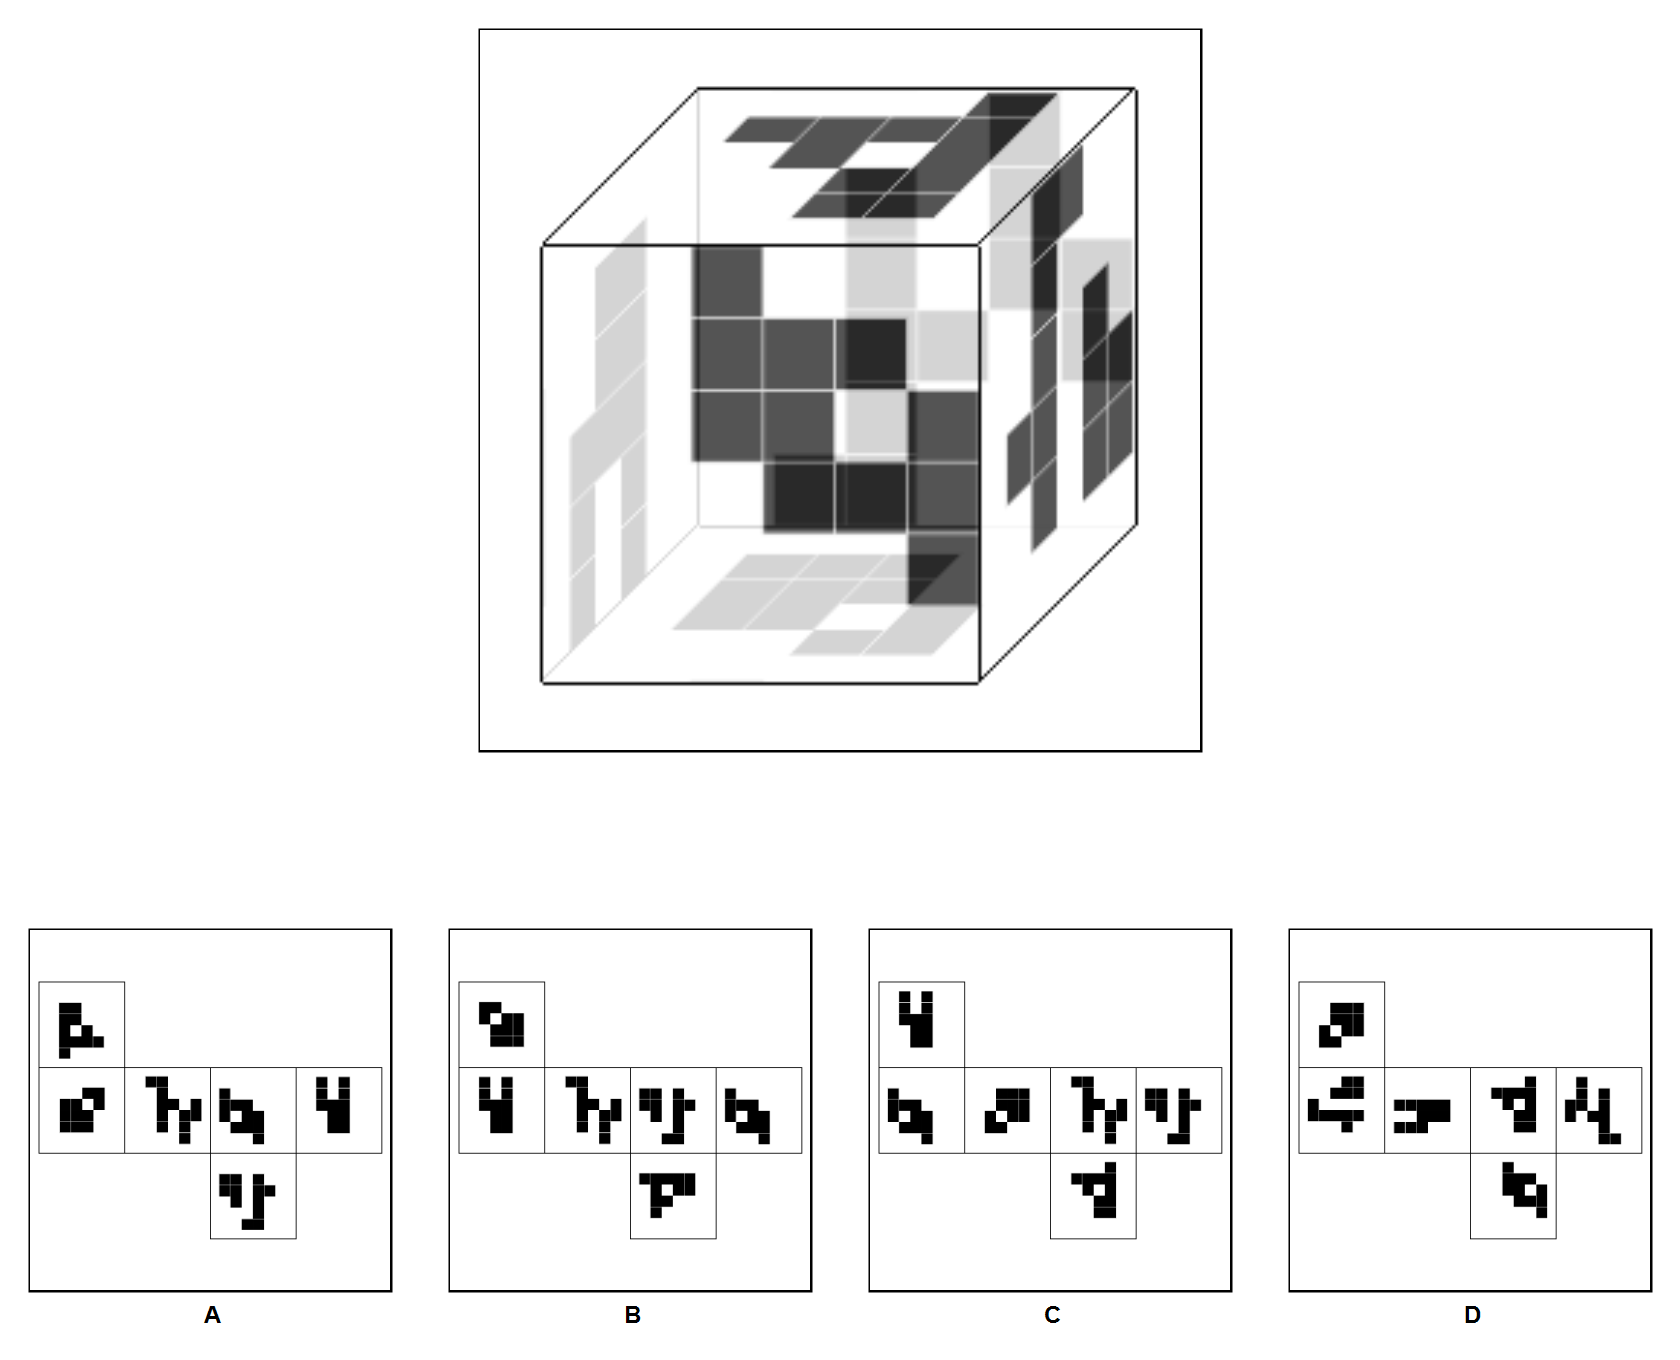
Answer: B